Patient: sex M, age 42
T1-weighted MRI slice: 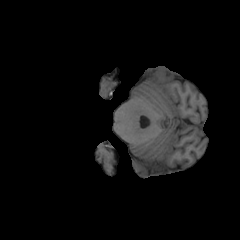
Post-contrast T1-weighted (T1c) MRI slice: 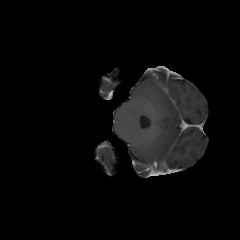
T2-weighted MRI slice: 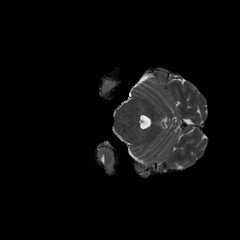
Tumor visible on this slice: no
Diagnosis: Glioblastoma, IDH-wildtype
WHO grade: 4